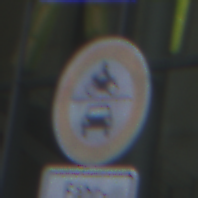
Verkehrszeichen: VerbotKraftfahrzeuge
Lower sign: SonstigeFahrzeugePersonengruppenFrei4
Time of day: SunriseSunset
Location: Outdoor (Urban)
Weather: PartlyCloudy
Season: NotSpecified
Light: Natural